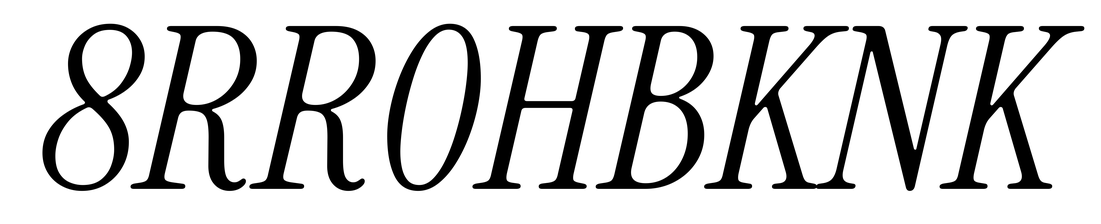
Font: InstrumentSerif-Italic